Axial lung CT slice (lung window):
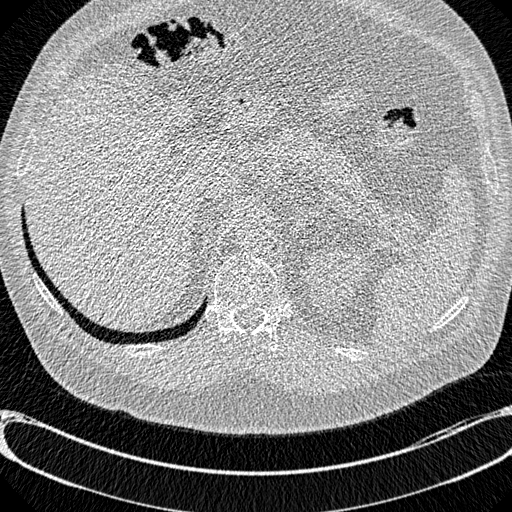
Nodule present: no